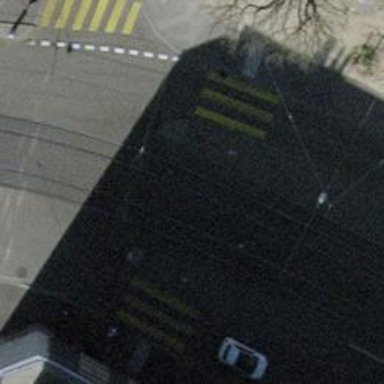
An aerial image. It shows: Tram crossing on the railway.